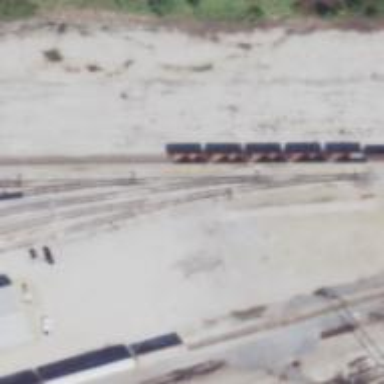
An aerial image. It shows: Railway yard.